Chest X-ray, PA view. Patient: 58 years old, sex M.
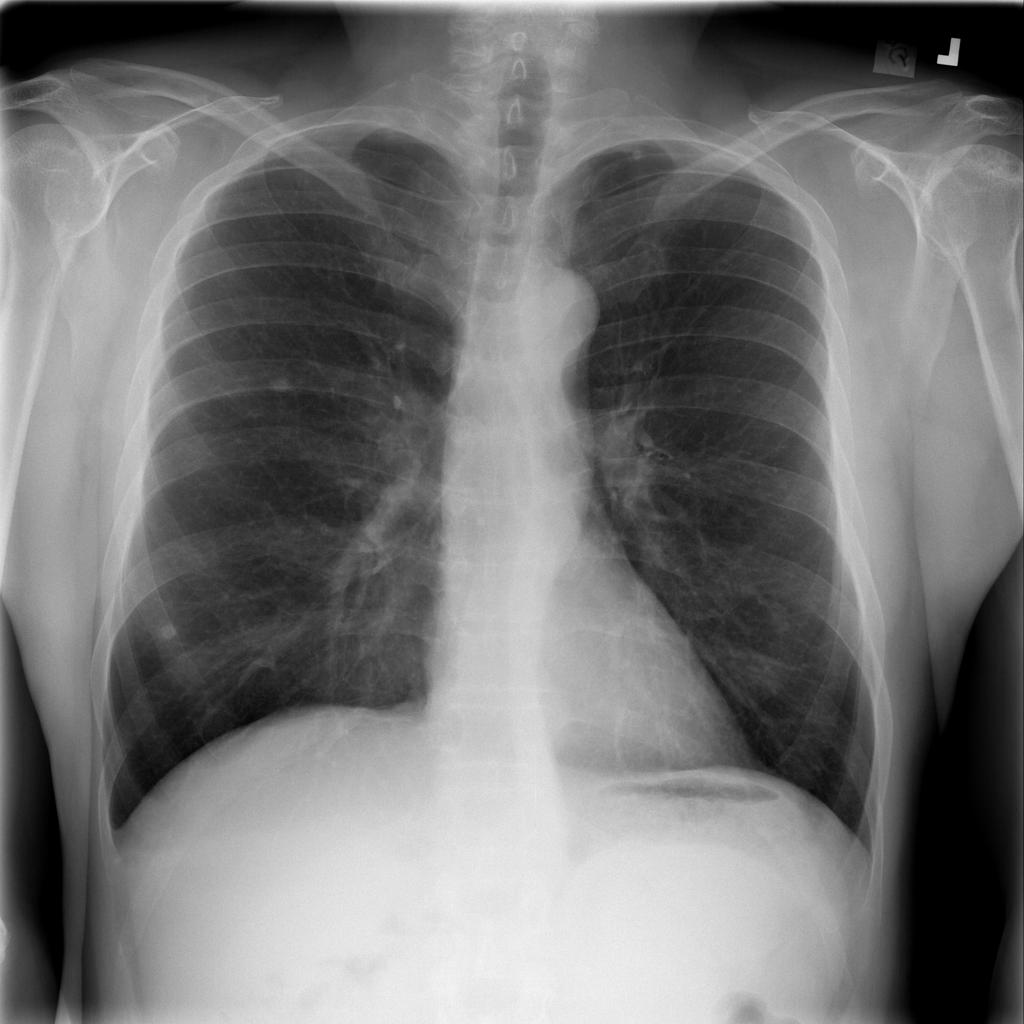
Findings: Infiltration